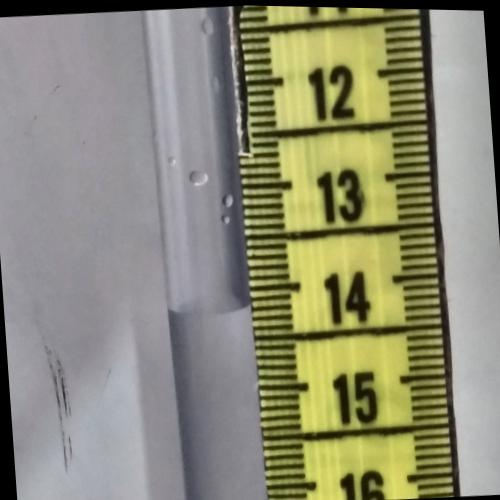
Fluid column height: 14.2 cm